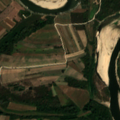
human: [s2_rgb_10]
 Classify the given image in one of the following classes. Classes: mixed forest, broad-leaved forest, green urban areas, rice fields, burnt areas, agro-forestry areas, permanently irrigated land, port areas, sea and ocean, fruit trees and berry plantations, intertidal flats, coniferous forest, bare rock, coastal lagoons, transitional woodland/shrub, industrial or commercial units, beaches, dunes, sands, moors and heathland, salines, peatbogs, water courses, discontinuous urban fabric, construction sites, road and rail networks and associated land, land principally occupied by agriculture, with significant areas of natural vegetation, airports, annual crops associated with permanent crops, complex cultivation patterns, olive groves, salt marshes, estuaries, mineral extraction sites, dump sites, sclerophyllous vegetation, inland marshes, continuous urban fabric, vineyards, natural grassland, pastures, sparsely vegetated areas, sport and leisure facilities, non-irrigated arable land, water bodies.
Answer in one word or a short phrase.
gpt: non-irrigated arable land, complex cultivation patterns, broad-leaved forest, transitional woodland/shrub, water courses